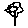
Label: flower